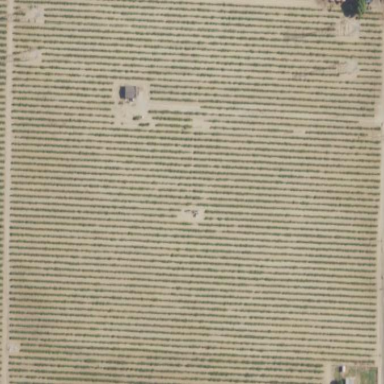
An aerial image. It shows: Beautiful vineyard in the countryside.